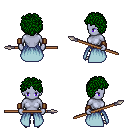
a pixel art fantasy rpg character, female body template, dark elf, purple skin, overskirt, gold greaves, green curly afro hairstyle, leather bracers, metal boots, spear, four views (front, back, left, right), 2x2 character sprite sheet, small pixel art, hard edges, no anti-aliasing